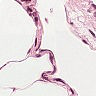
Metastatic tissue present: no